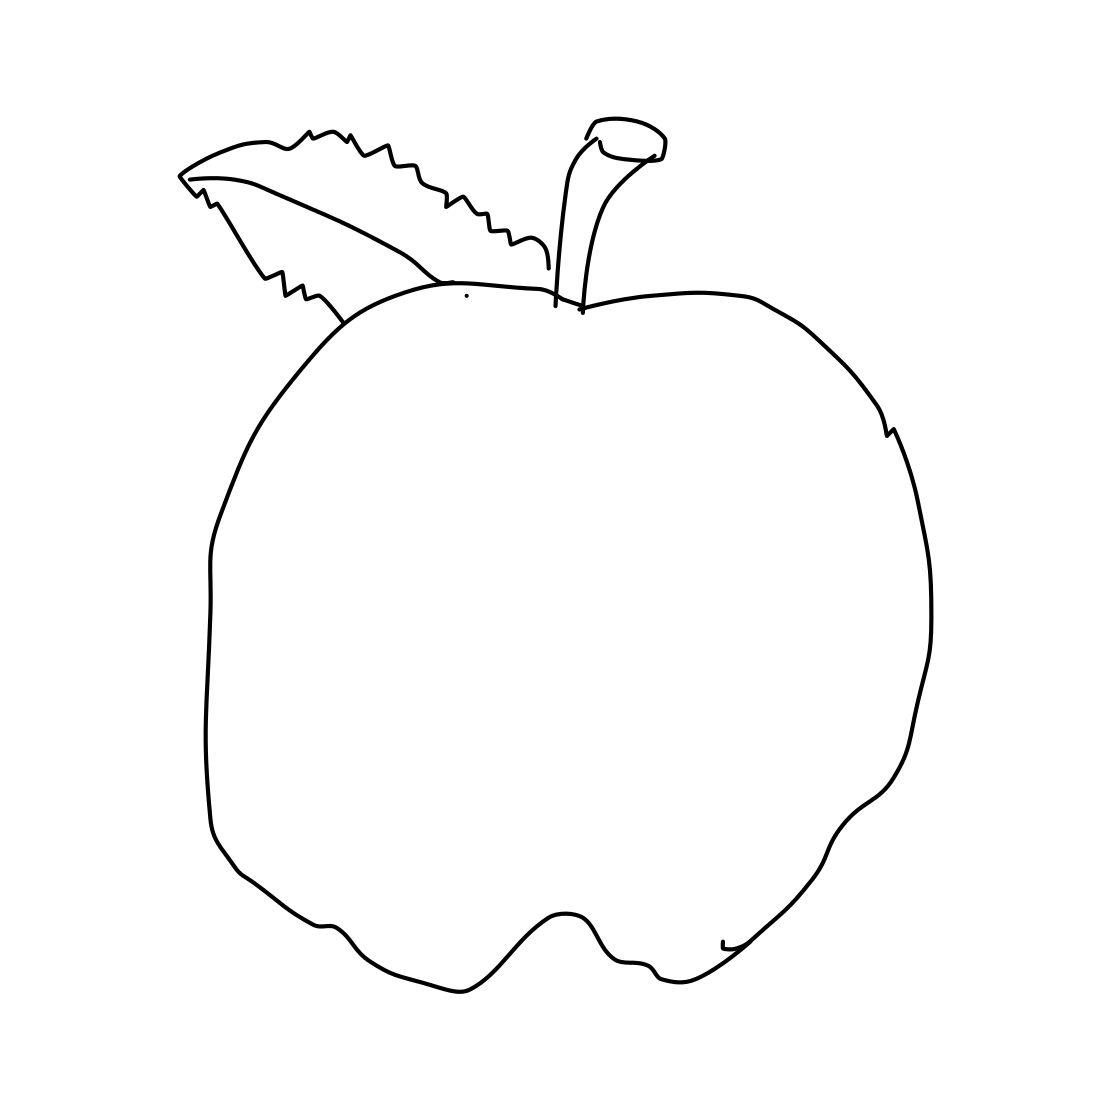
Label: apple